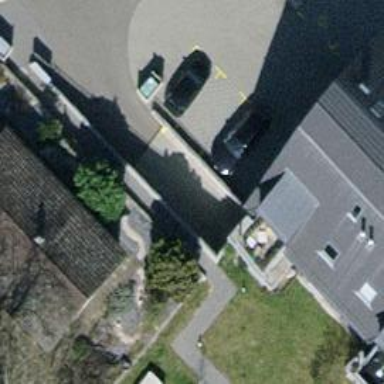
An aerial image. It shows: Parking entrance.